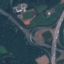
Label: Highway